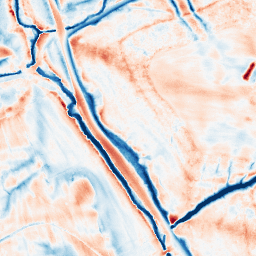
Category: edge_preserving
Decomposition family: guided
Decomposition parameters: radius: 8
eps: 0.001
Upsampling method: quartic
Upsampling parameters: scale: 4
Upsampling scale: 4